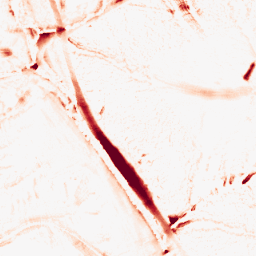
Category: morphological
Decomposition family: morphological_diamond
Decomposition parameters: operation: opening
radius: 15
Upsampling method: bilinear
Upsampling parameters: scale: 4
Upsampling scale: 4